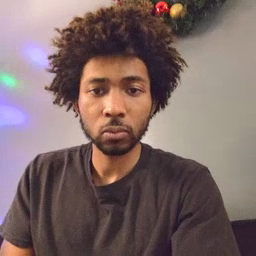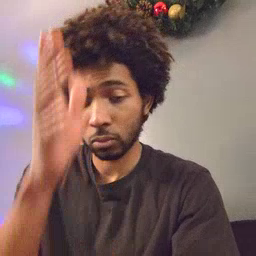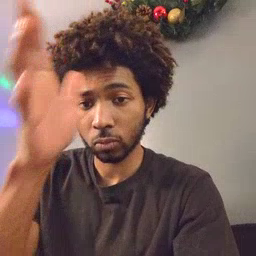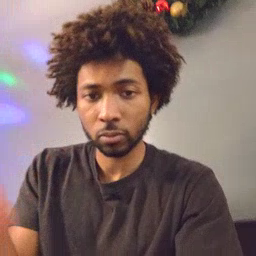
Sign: grandpa